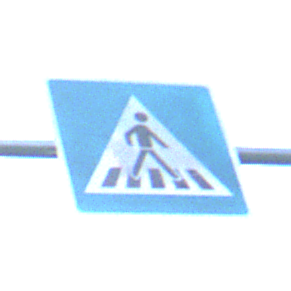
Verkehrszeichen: FussgaengerueberwegLinks
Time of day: MorningAfternoon
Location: Outdoor (Nature)
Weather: PartlyCloudy
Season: NotSpecified
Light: Natural